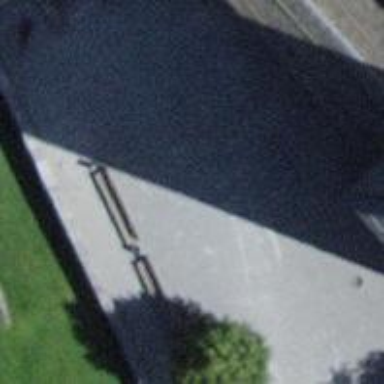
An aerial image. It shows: Bench.